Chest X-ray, PA view. Patient: 68 years old, sex M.
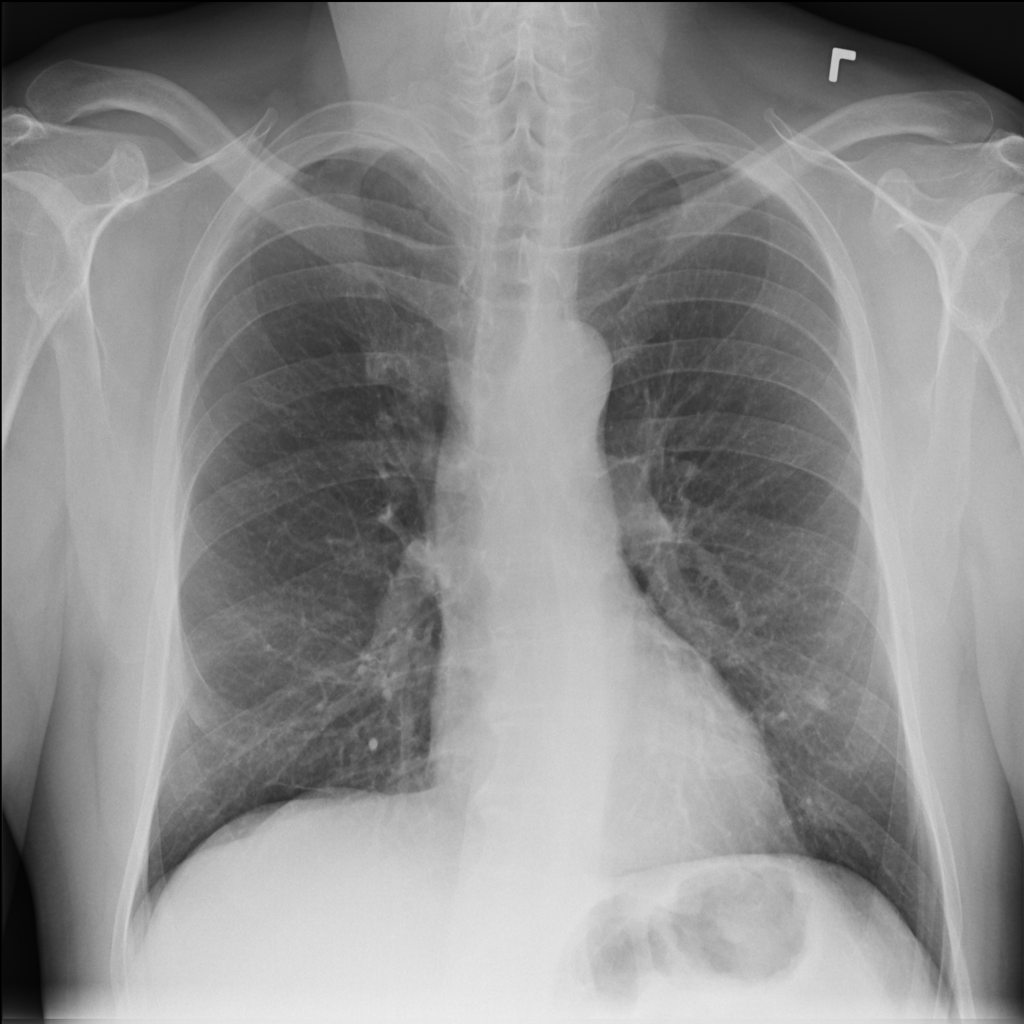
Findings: No Finding